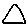
Label: triangle